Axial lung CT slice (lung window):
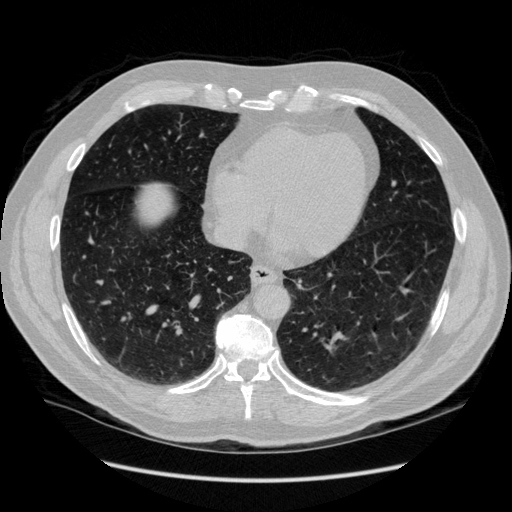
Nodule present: no